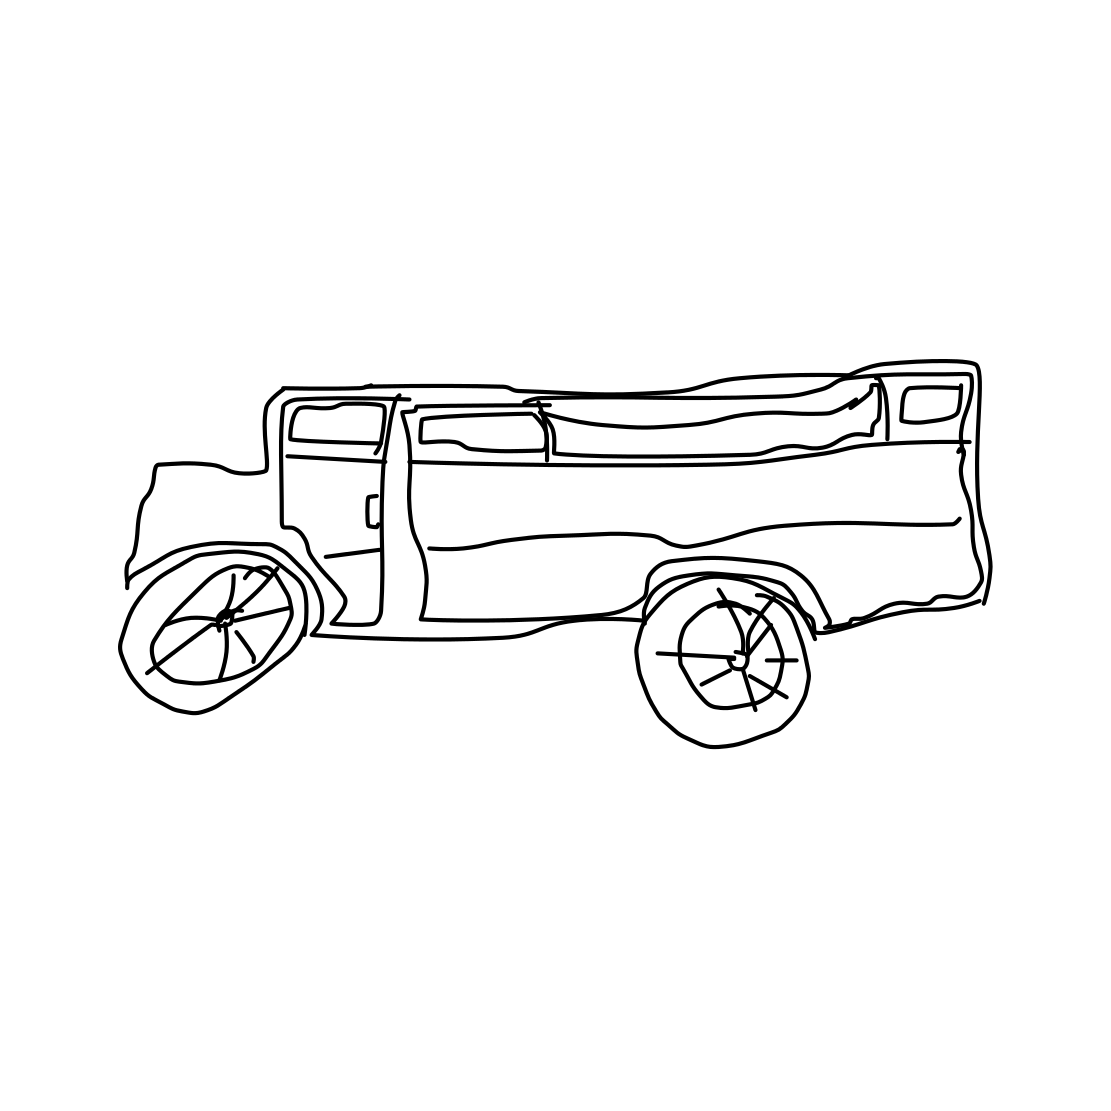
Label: suv